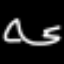
Label: squiggle